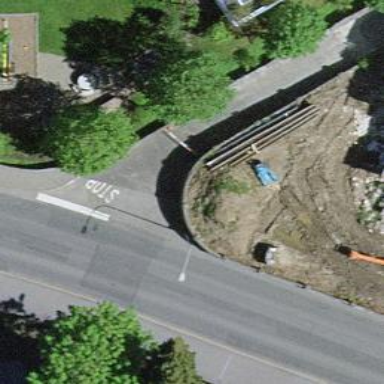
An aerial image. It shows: Bollard.